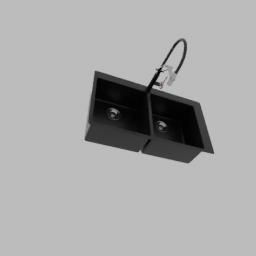
Label: appliances